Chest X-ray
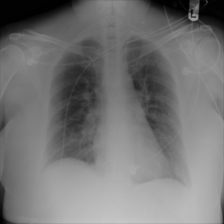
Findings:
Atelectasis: negative
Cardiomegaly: negative
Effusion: negative
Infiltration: negative
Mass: negative
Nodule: negative
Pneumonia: negative
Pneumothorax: negative
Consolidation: negative
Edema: negative
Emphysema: negative
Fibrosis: negative
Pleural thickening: negative
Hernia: negative